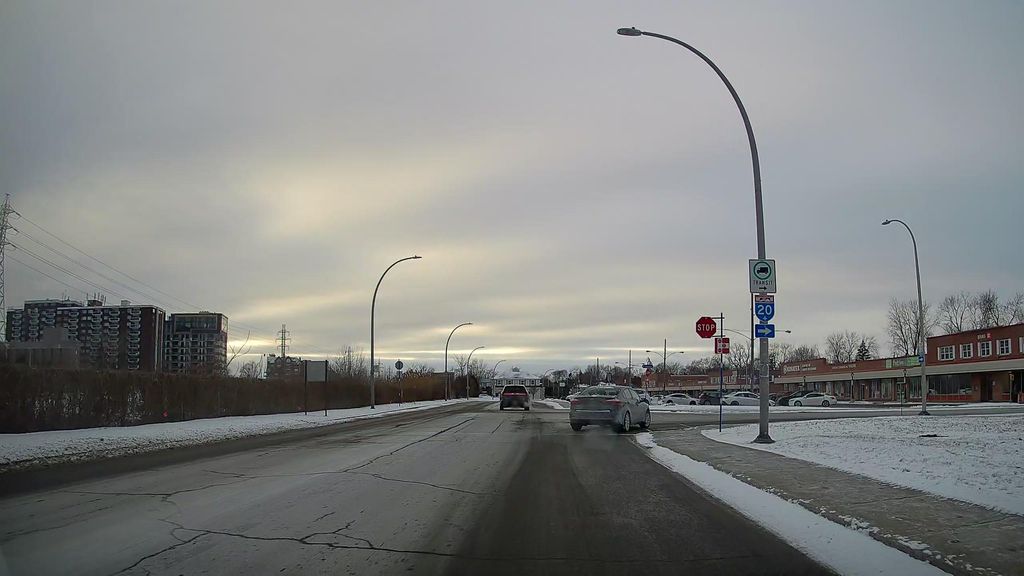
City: montreal